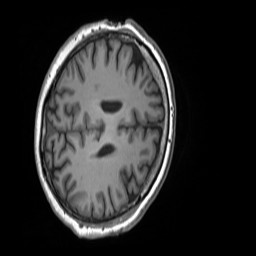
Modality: T1w
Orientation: axial
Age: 62
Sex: male
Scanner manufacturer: siemens
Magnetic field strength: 3 T
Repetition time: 1.55 s
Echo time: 0.00234 s